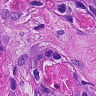
Metastatic tissue present: yes